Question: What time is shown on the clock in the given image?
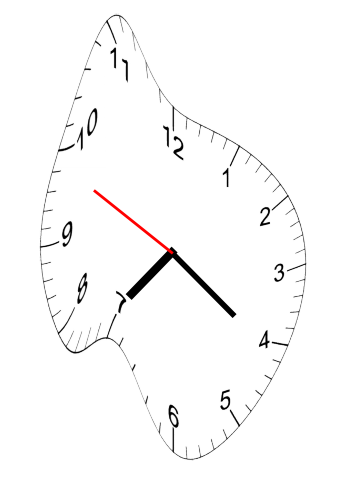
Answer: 07:20:49